Field crop: maize
Growth stage: 2
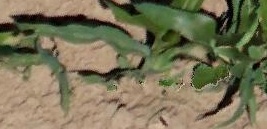
Species: maize